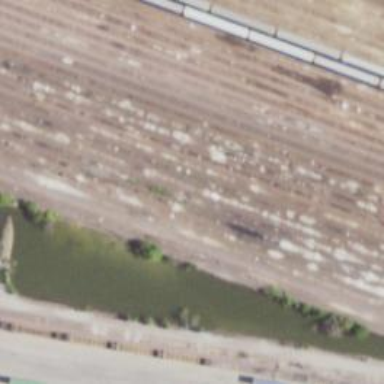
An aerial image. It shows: Abandoned railway yard is depicted.